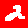
Digit: 2